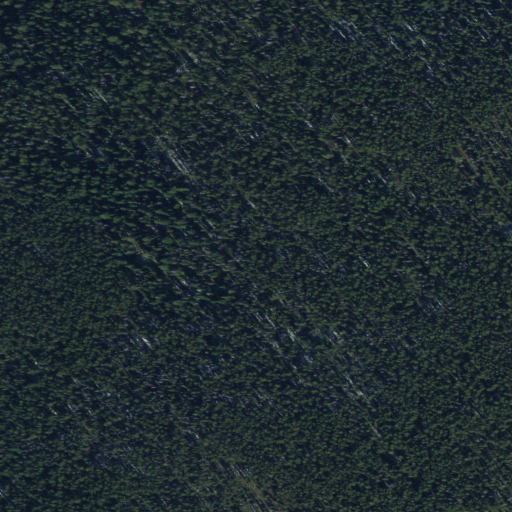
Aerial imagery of ridge(s) in Idaho named Runaway Ridge containing only evergreen forest